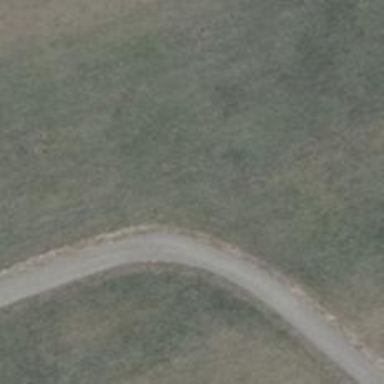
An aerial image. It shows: Asphalt road designated for service vehicles.